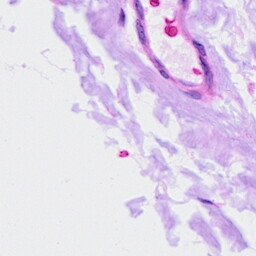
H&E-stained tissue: Ovarian